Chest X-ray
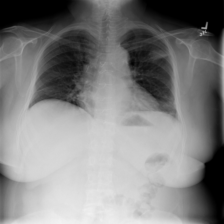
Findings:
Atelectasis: negative
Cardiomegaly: negative
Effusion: negative
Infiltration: negative
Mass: negative
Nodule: negative
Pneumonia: negative
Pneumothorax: negative
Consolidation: positive
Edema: negative
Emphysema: negative
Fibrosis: negative
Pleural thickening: negative
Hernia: negative